Field crop: tomato
Growth stage: 1
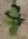
Species: solanum